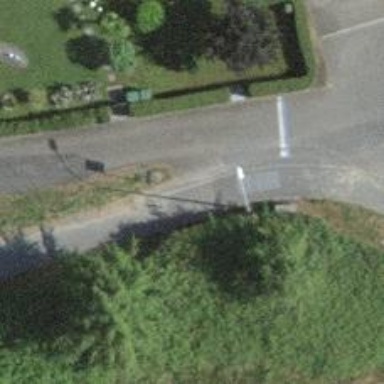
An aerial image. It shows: Bollard barrier.